Question: I am using Xamarin and am wanting to code a layout similar to this

Can someone please explain what type of layout this is so that I can find some example code, or even help me with some layout code so that I can create my own similar layout?
What type of layout is used, are the objects TextViews? If not, what type of objects are they? How do I setup the spacing between the objects etc?
Is there a generic name for this type of layout?
Thanks in advance
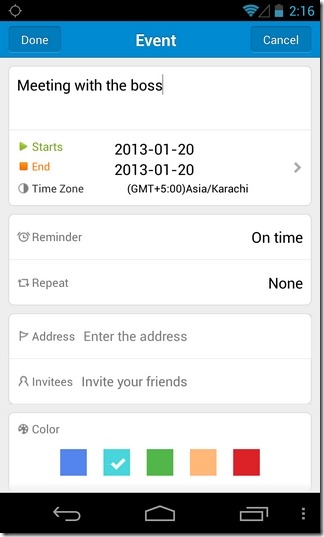
Answer: This is normal android layout. You can implement this kind of ui using either Relative layout or Linear layout(if this is not a list). I would suggest to make 4 Linear layout orientation should be vertical so that you will get four containers for each card.
As far as style is concerned, each linear layout is given a card style. Googling about android card style will help you in implementing card style.
<URL>
Yes these are set of ImageView and TextView.
You can provide spacing either using margin or padding.